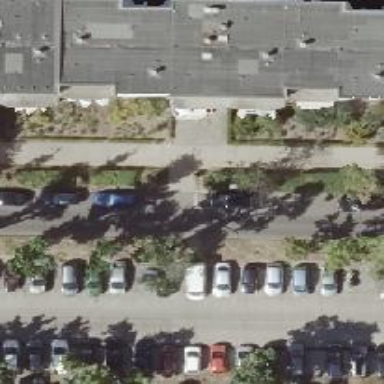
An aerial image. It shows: Footway.